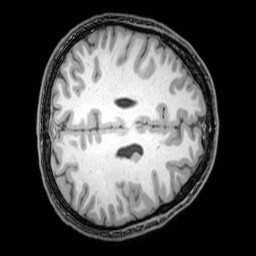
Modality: T1w
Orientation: axial
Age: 22
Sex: male
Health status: healthy
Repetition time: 0.081 s
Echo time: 0.037 s